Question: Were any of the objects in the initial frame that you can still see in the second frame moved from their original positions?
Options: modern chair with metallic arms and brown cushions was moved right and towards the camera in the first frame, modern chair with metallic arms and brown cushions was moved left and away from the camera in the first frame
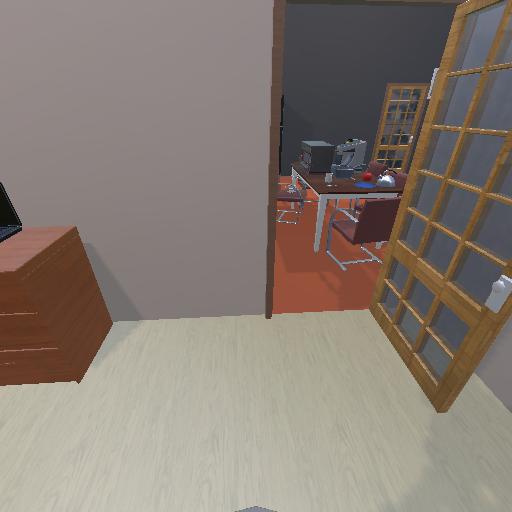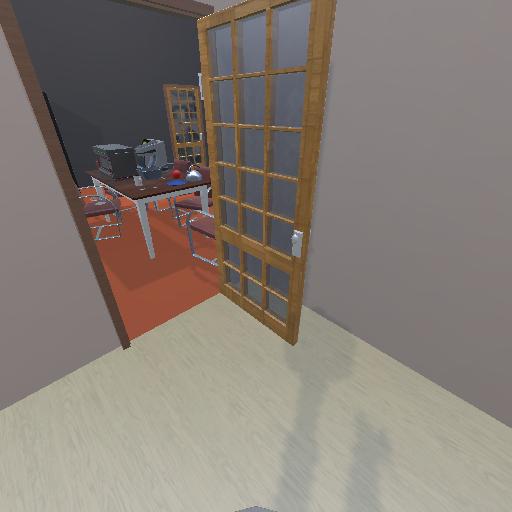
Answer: modern chair with metallic arms and brown cushions was moved right and towards the camera in the first frame